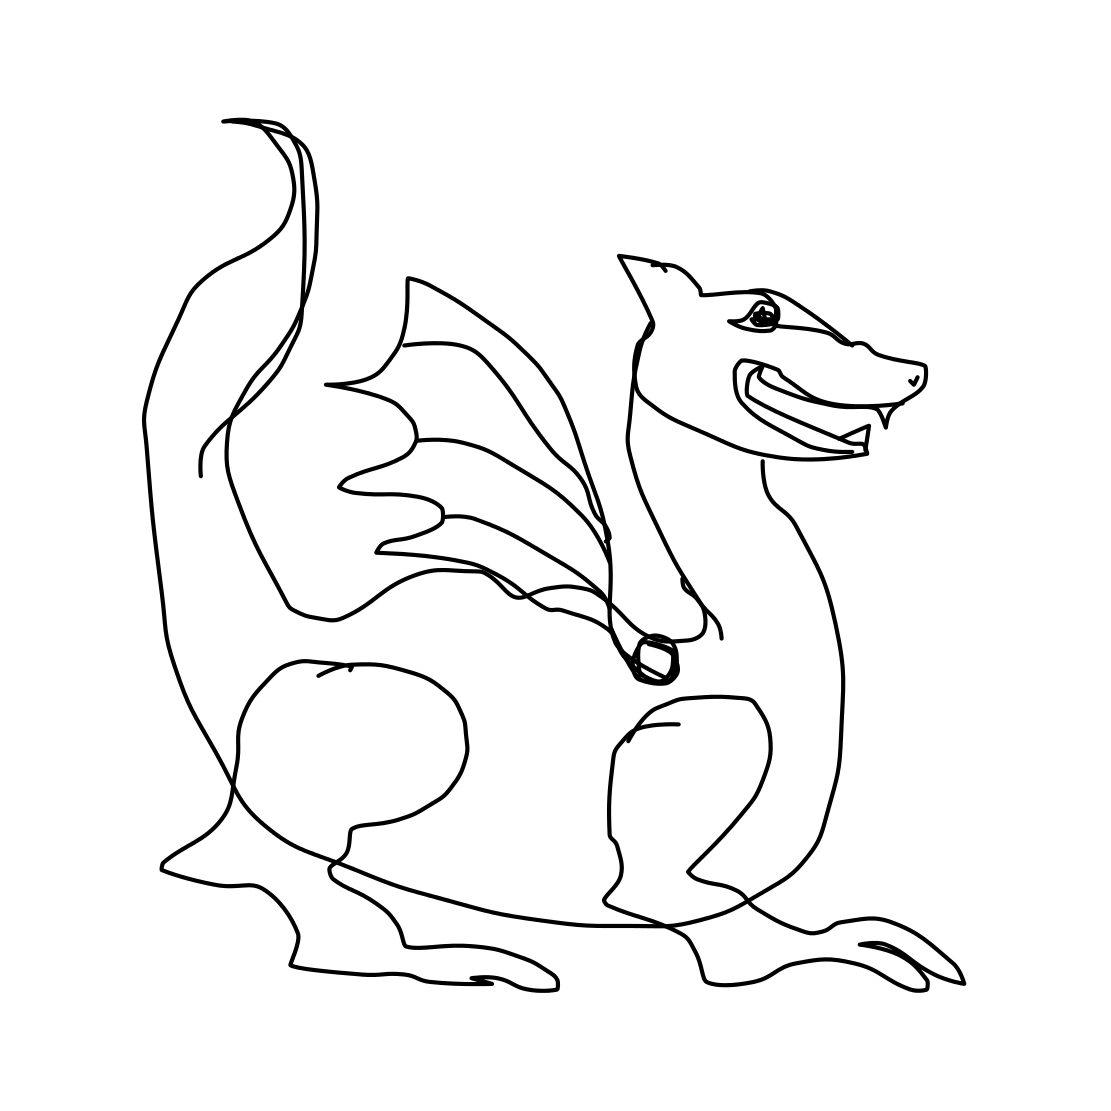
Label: dragon